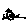
Label: cat